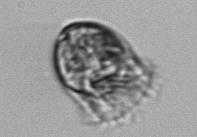
Label: Tintinnina